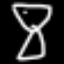
Label: hourglass